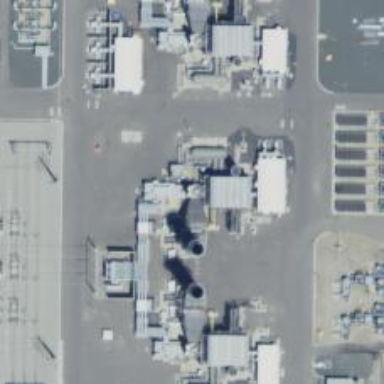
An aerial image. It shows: Gas turbine power generator.